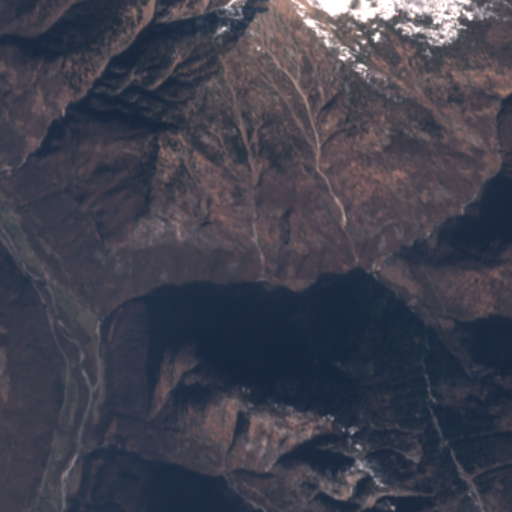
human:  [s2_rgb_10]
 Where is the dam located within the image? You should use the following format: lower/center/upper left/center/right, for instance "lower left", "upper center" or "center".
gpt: The dam is located in the center right of the image.
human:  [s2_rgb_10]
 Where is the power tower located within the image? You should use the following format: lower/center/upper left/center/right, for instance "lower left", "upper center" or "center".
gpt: The power tower is located in the lower left of the image.
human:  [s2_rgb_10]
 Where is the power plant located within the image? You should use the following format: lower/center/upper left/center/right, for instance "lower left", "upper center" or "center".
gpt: There is no power plant in the image.